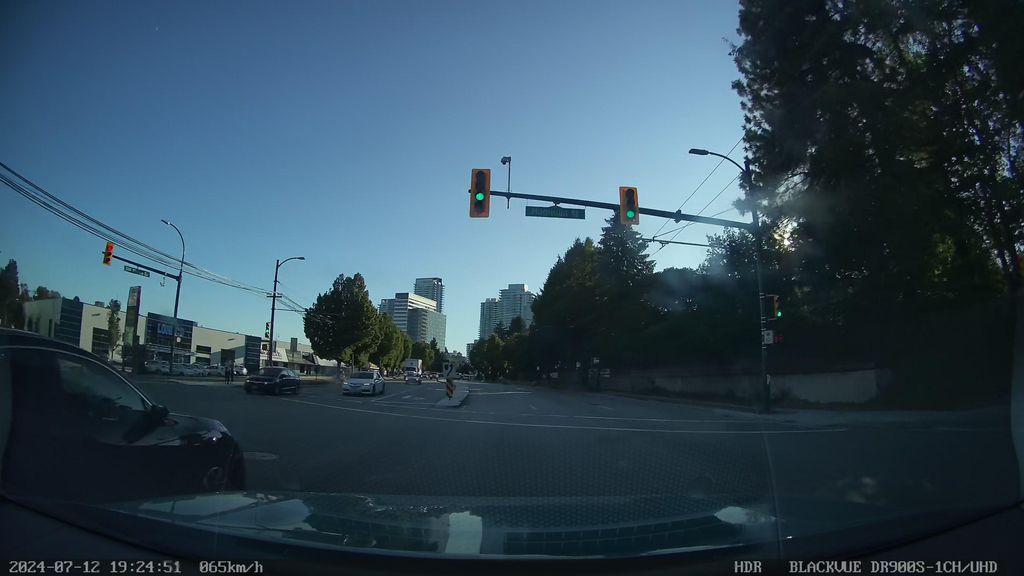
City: vancouver